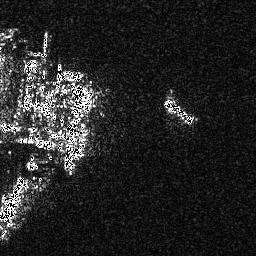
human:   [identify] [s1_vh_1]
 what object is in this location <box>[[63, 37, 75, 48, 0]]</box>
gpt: <ref>1 medium ship at the center</ref>